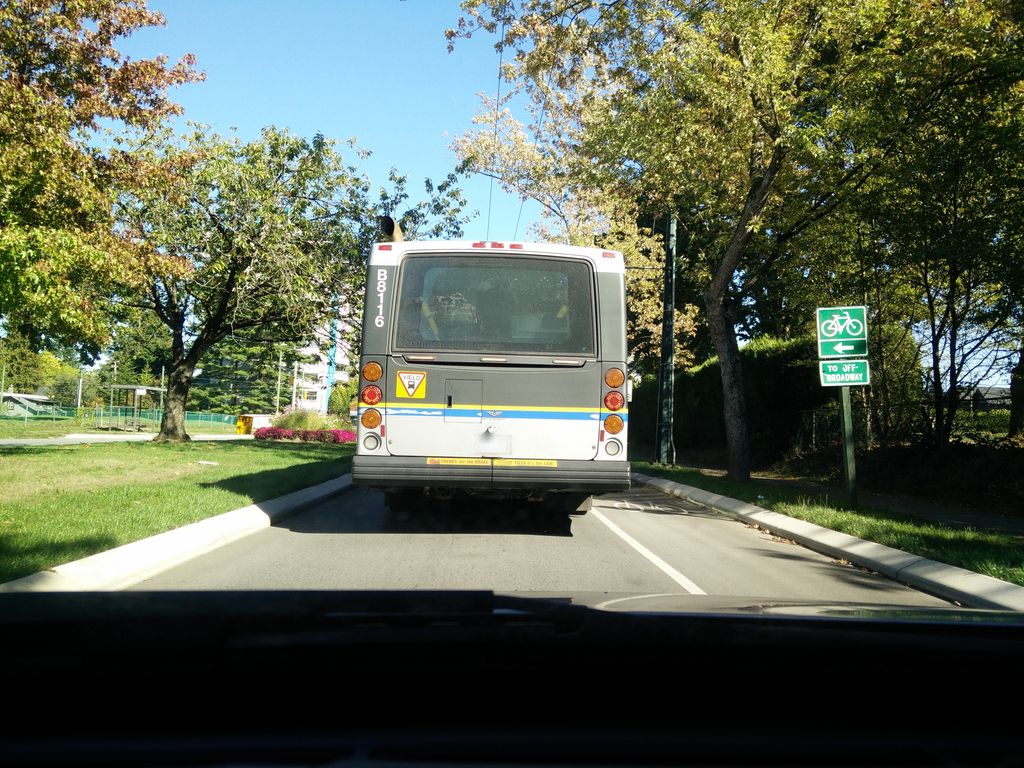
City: vancouver